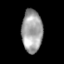
Tissue: skin
Cell type: Epithelial cells
Senescence score: 0.1845
Nuclear area (px): 863
Mean DAPI intensity: 161.336